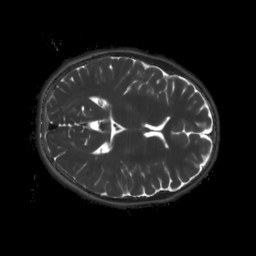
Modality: T2map
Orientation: axial
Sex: female
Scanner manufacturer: siemens
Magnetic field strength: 3 T
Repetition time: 4 s